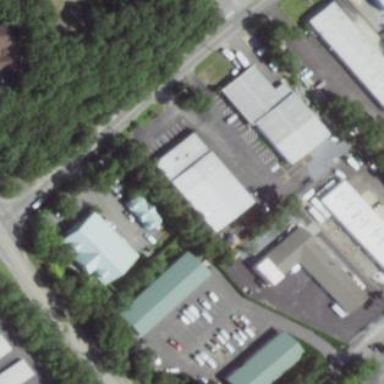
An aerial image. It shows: Commercial building.